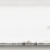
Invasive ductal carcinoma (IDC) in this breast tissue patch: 0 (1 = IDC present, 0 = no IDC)